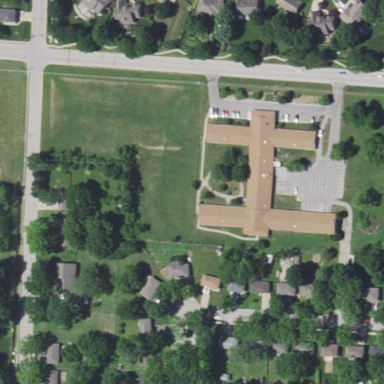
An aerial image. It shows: Nursing home building.